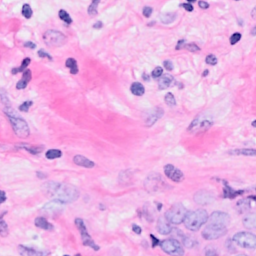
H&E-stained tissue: Breast